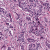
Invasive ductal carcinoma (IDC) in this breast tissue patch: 1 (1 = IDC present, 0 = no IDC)